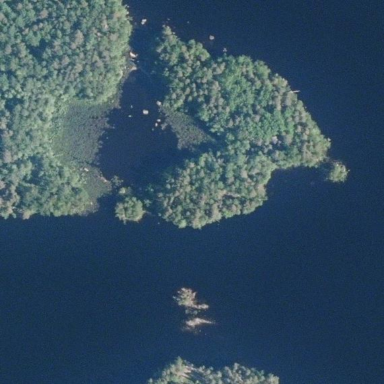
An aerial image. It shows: Islet.